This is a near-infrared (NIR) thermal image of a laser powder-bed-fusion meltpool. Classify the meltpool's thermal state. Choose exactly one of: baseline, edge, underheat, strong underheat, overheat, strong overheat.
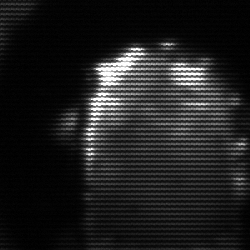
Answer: baseline